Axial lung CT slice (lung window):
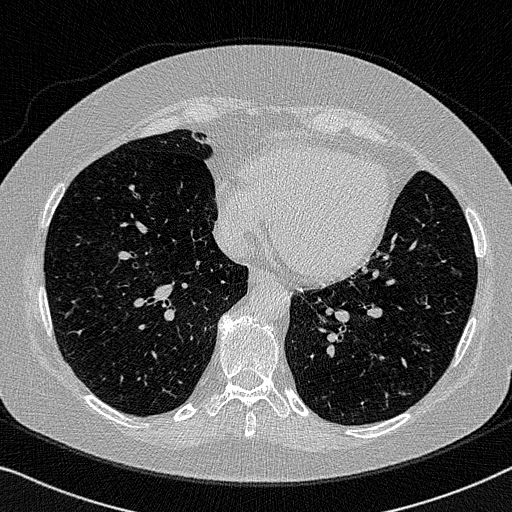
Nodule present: no